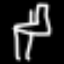
Label: chair